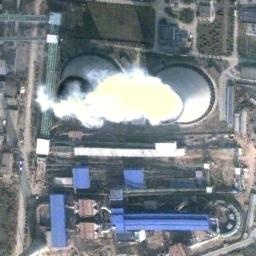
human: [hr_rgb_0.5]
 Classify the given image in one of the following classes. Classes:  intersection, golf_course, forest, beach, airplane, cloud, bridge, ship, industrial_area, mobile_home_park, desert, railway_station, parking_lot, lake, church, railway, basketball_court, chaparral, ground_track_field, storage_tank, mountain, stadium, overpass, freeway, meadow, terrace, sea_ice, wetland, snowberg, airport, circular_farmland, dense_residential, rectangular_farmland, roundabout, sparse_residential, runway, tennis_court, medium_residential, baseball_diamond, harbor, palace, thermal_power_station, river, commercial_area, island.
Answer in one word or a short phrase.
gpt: thermal_power_station